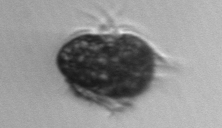
Label: Mesodinium